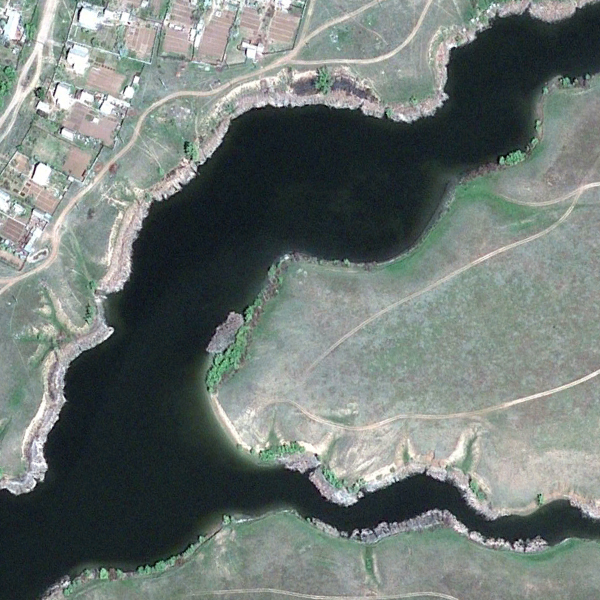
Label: River